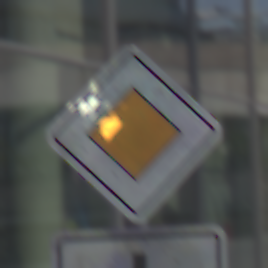
Verkehrszeichen: Vorfahrtsstrasse
Zusatzzeichen unten: VerlaufVorfahrtsstrasse5
Umgebung: Outdoor, Urban
Tageszeit: MorningAfternoon
Wetter: PartlyCloudy
Licht: Natural
Jahreszeit: NotSpecified
Kontrast: HighContrast